Question:
What I want to happen is to set those two rounded corners from the top of the "footer div" look shard and basically make the "main body div" and "footer div" look like 1 (not counting the color difference).
My first thought was to push the footer div up with margin-top, and hide it behind the main body div with 'z-index: -1;' It Does push the footer div up, but doesn't, however, put it behind the main body one. So it there any way to either make those top corners sharp, or simply hide those curved corners behind the main body div?
Sorry if the question is unclear, English isn't my native language. I'd be happy to answer anything that I've said unclear.
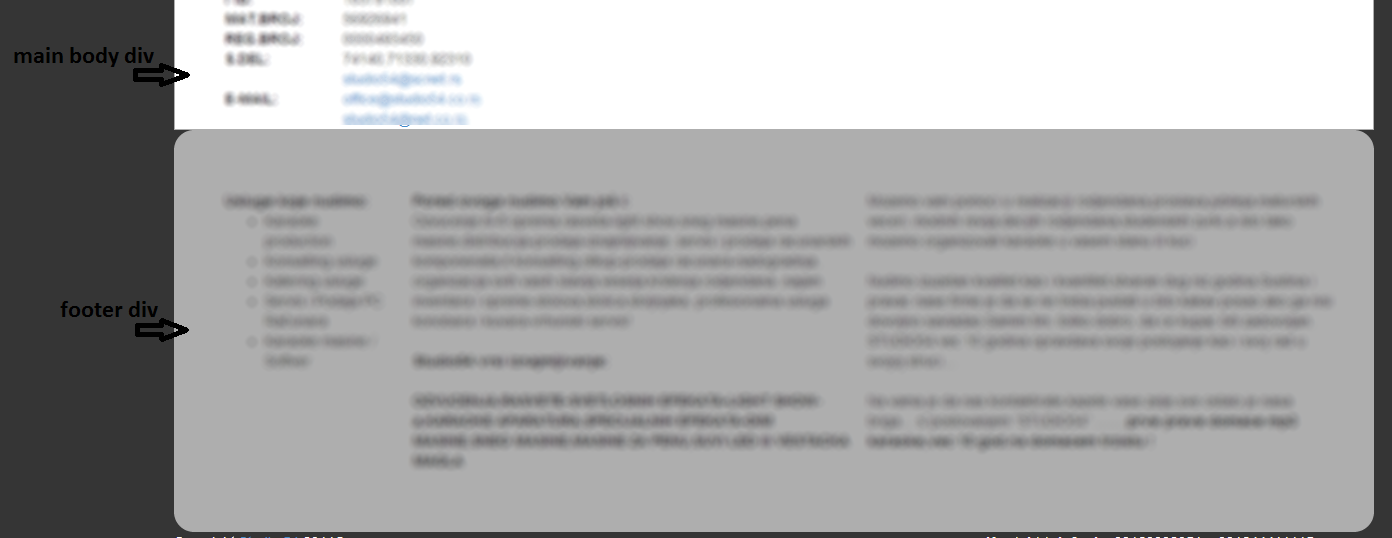
Answer: Yes, you can easily make the top corners sharp using border radius:
'''
border-radius:0px 0px 15px 15px;
'''
The values in the CSS are the amount of rounding given. The first value '(0px)' is the top left, then top right '(0px)', bottom right '(15px)' and bottom left '(15px)'.
<URL>